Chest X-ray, AP view. Patient: 6 years old, sex F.
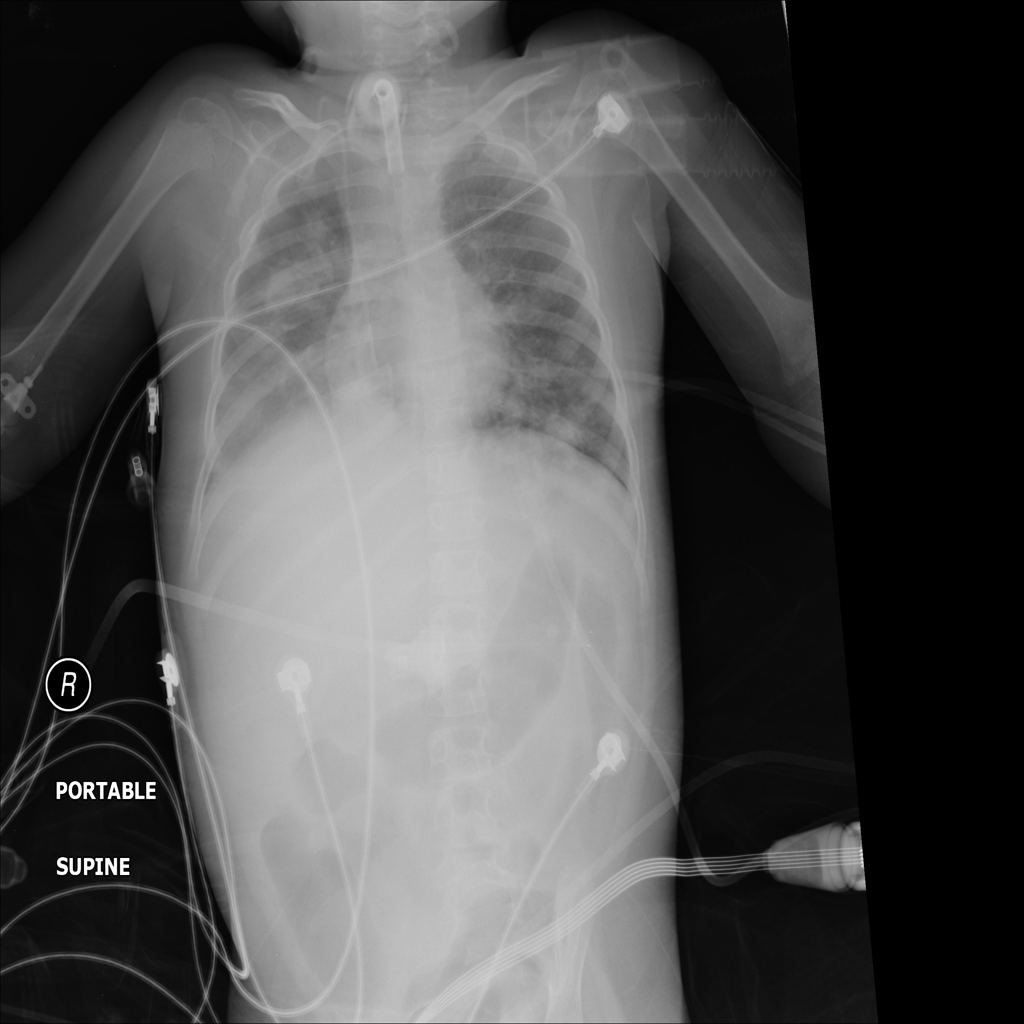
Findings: Consolidation, Effusion, Infiltration